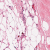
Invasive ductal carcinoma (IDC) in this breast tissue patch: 0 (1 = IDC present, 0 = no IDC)